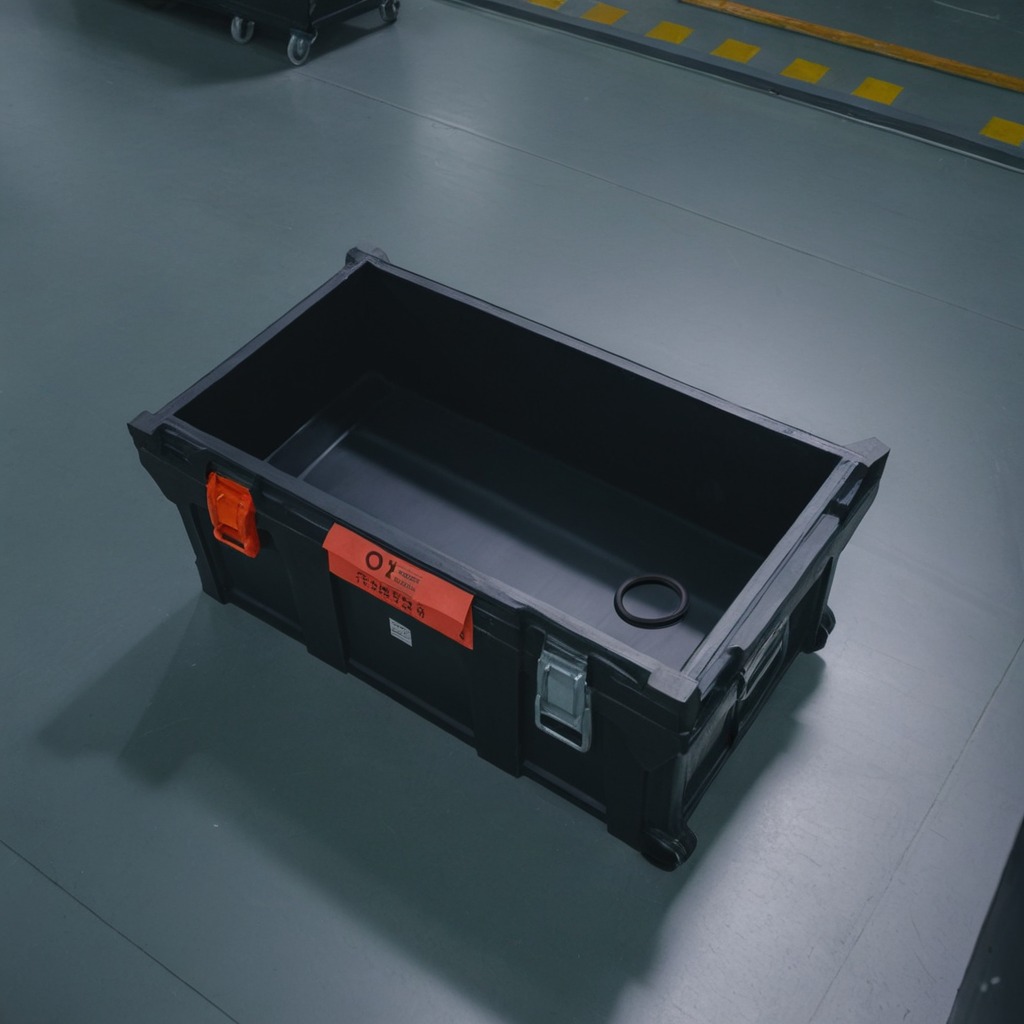
A rubber O-ring is lying on a toolbox surface in an airplane hangar workshop 8K.